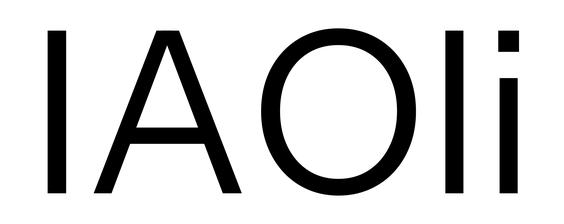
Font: InstrumentSans_Regular